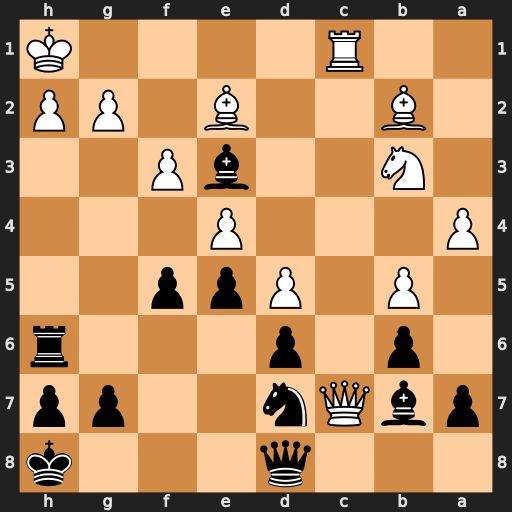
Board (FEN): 3q3k/pbQn2pp/1p1p3r/1P1Ppp2/P3P3/1N2bP2/1B2B1PP/2R4K
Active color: b
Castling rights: -
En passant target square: -
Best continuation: Rxh2+ Kxh2 Qh4#